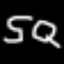
Label: squiggle